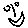
Label: smiley face